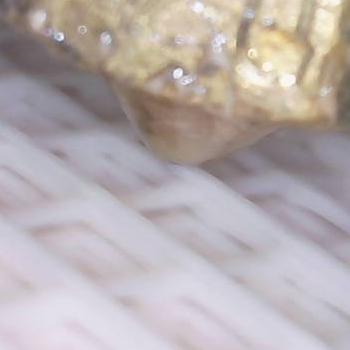
Flow rate: 238%